Question: I have a Program Scheduling view. When the view loads using GET, it shows a list of programs (in a table) available in the database. It lists only 5 programs (max) randomly. There are two buttons provided
1. Show March Programs. When this button is clicked the table should show only programs that is scheduled for March month.
2. Show 2012 Programs. When this button is clicked the table should show only programs that is scheduled for year 2012.
How do we achieve it?
Also, can you please suggest a solution that will work if the button for "Show 2012 Programs" is replaced with a dropdown list for years.
Based on MVC principle: 'The UI logic belongs in the view. Input logic belongs in the controller. Business logic belongs in the model.'
1. How do we achieve it in quick way?
2. How do we achieve it standard way (following MVC principle listed above)
GET Image

CODE
'''
namespace MyEventOriginIdentificationTest.Controllers
{
public class ProgramSchedule
{
public int ProgramID { get; set; }
public string ProgramName { get; set; }
public int ScheduledDate { get; set; }
public int ScheduledMonth { get; set; }
public int ScheduledYear { get; set; }
}
public class ProgramTetecastController : Controller
{
List<ProgramSchedule> wholeProgramList = new List<ProgramSchedule>()
{
new ProgramSchedule
{
ProgramID = 1,ProgramName = "2012-March-15",
ScheduledDate = 15,ScheduledMonth=3,ScheduledYear=2012
},
new ProgramSchedule
{
ProgramID = 2,ProgramName = "2012-March-16",
ScheduledDate = 16,ScheduledMonth=3,ScheduledYear=2012
},
new ProgramSchedule
{
ProgramID = 3,ProgramName = "2012-April-11",
ScheduledDate = 11,ScheduledMonth=4,ScheduledYear=2012
},
new ProgramSchedule
{
ProgramID = 4,ProgramName = "2013-Jan-05",
ScheduledDate = 5,ScheduledMonth=1,ScheduledYear=2013
}
};
public List<ProgramSchedule> GetProgramsScheduleForMonth(int theMonth)
{
var monthProgram =
from prog in wholeProgramList
where prog.ScheduledMonth == theMonth
select prog;
return ((List<ProgramSchedule>)monthProgram);
}
public List<ProgramSchedule> GetProgramsScheduleForYear(int theYear)
{
var yearProgram =
from prog in wholeProgramList
where prog.ScheduledYear == theYear
select prog;
return ((List<ProgramSchedule>)yearProgram);
}
// GET:
public ActionResult MyProgramSchedule()
{
return View(wholeProgramList);
}
// POST:
[HttpPost]
public ActionResult MyProgramSchedule(FormCollection collection)
{
try
{
return RedirectToAction("ProgramSchedule");
}
catch
{
return View();
}
}
}
}
'''
VIEW
'''
@model IEnumerable<MyEventOriginIdentificationTest.Controllers.ProgramSchedule>
@{
ViewBag.Title = "MyProgramSchedule";
}
<h2>MyProgramSchedule</h2>
<div>
<div id="sub-left" style="width:50%">
<input type="submit" value="Show March Programs" />
<input type="submit" value="Show 2012 Programs" />
<br />
</div>
<div id="sub-right" style="width:50%">
<table>
<tr>
<th style="border:1px solid Teal; background-color:Gray">
ProgramID
</th>
<th style="border:1px solid Teal; background-color:Gray">
ProgramName
</th>
<th style="border:1px solid Teal; background-color:Gray">
ScheduledDate
</th>
<th style="border:1px solid Teal; background-color:Gray">
ScheduledMonth
</th>
<th style="border:1px solid Teal; background-color:Gray">
ScheduledYear
</th>
<th></th>
</tr>
@foreach (var item in Model) {
<tr>
<td style="border:1px solid Teal">
@Html.DisplayFor(modelItem => item.ProgramID)
</td>
<td style="border:1px solid Teal">
@Html.DisplayFor(modelItem => item.ProgramName)
</td>
<td style="border:1px solid Teal">
@Html.DisplayFor(modelItem => item.ScheduledDate)
</td>
<td style="border:1px solid Teal">
@Html.DisplayFor(modelItem => item.ScheduledMonth)
</td>
<td style="border:1px solid Teal">
@Html.DisplayFor(modelItem => item.ScheduledYear)
</td>
</tr>
}
</table>
</div>
</div>
'''
---
READING
1. Store Attributes from Button in a Hidden field
2. ASP.NET MVC3 RAZOR: Retrieving Hidden field Attribute value in Controller (using ViewModel)
3. Issue with multiple views on single view
4. Hide or Disable MVC3 ActionLinks depending on cell value
5. ASP.NET MVC ActionFilterAttribute inject value before model binding
---
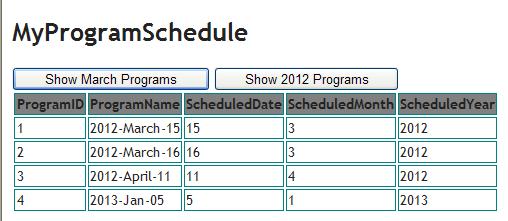
Answer: First of all the 2 methods for month and year as they are exactly the same if you change the method signature to include a 'from' and 'to' date for example.
With this in mind you can do something like:
'''
public ActionResult ShowProgramsBetweenDates(DateTime? from, DateTime? to)
{
if(from.HasValue && to.HasValue) {
return View(GetProgramsBetweenDates(from.Value, to.Value));
}
return View(wholeProgramList);
}
public IEnumerable<ProgramSchedule> GetProgramsBetweenDates(DateTime from, DateTime to)
{
return from prog in wholeProgramList
where prog.ScheduledDate >= from && prog.ScheduledDate <= to
select prog;
}
'''
and your buttons would be something like:
'''
@using(Html.BeginForm("ShowProgramsBetweenDates", "ProgramTetecast"))
{
<input type="button" value="Show March Programs"
data-from="01-03-2012" data-to="31-03-2012" />
<input type="button" value="Show 2012 Programs"
data-from="01-01-2012" data-to="31-12-2012" />
<input type="hidden" id="from" value="" />
<input type="hidden" id="to" value="" />
}
'''
and a simple JQuery to help
'''
$('form input[type="button"]').on('click', function() { // for all buttons in the form
$('#from').val($(this).attr('data-from')); // set #from with date-from
$('#to').val($(this).attr('data-to')); // set #to with date-to
$(this).closest('form').submit(); // submit the form
});
'''
---
, and to help your throughout the application lifetime you should never have more than one value for a date, to split up dates in a "table" as you can extract everything you need from a Date field
for example, your class could simply be as
'''
public class ProgramSchedule
{
public ProgramSchedule() {} // Always add an empty constructor
public int ProgramID { get; set; }
public string ProgramName { get; set; }
public int ScheduledDate { get; set; }
}
'''
so your DataObject would be something like:
'''
List<ProgramSchedule> wholeProgramList = new List<ProgramSchedule>()
{
new ProgramSchedule
{
ProgramID = 1, ProgramName = "2012-March-15",
ScheduledDate = new DateTime(2012, 3, 15)
},
new ProgramSchedule
{
ProgramID = 2, ProgramName = "2012-March-16",
ScheduledDate = new DateTime(2012, 3, 16)
},
new ProgramSchedule
{
ProgramID = 3, ProgramName = "2012-March-11",
ScheduledDate = new DateTime(2012, 3, 11)
},
new ProgramSchedule
{
ProgramID = 4, ProgramName = "2012-January-5",
ScheduledDate = new DateTime(2012, 1, 5)
},
};
'''
and in your View, you simple do:
'''
@foreach (var item in Model) {
<tr>
<td style="border:1px solid Teal">
@Html.DisplayFor(modelItem => item.ProgramID)
</td>
<td style="border:1px solid Teal">
@Html.DisplayFor(modelItem => item.ProgramName)
</td>
<td style="border:1px solid Teal">
@Html.DisplayFor(modelItem => item.ScheduledDate)
</td>
<td style="border:1px solid Teal">
@item.ScheduledDate.toString("MMM")
</td>
<td style="border:1px solid Teal">
@item.ScheduledDate.ToString("yyyy")
</td>
</tr>
}
'''